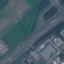
Label: Highway